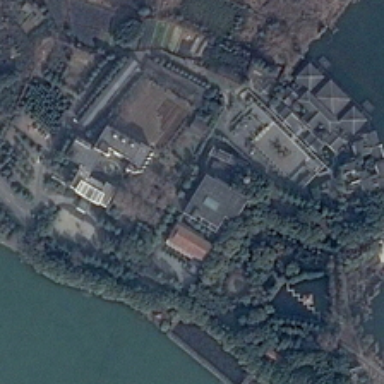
This is a coastal area .